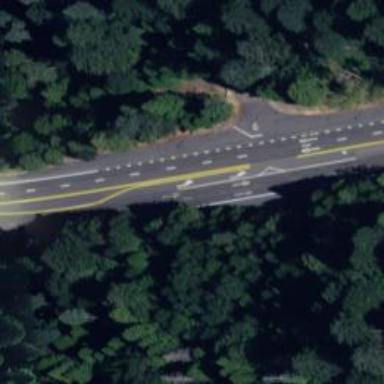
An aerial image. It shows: Expressway with asphalt surface classified as trunk highway.